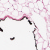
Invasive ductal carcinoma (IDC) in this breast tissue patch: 0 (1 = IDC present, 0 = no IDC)